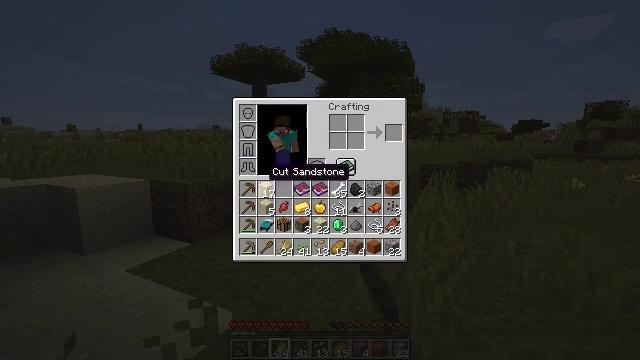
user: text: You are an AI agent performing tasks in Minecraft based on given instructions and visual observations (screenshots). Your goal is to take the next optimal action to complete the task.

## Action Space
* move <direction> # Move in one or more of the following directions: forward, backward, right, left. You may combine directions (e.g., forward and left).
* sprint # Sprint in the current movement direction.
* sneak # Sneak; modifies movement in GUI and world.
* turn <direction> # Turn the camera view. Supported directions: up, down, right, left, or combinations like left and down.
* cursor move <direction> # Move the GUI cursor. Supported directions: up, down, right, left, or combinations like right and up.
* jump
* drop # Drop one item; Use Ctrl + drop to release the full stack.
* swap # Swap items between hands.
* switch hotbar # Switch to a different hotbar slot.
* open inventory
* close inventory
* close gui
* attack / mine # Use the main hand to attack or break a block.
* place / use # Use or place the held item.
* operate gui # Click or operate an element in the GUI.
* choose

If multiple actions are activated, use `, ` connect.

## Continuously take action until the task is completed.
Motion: motion action
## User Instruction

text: Drop a chiseled sandstone.
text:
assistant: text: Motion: no_op